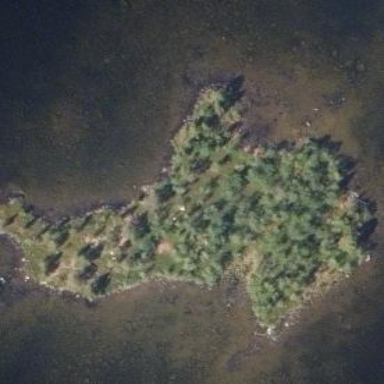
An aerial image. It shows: Islet.